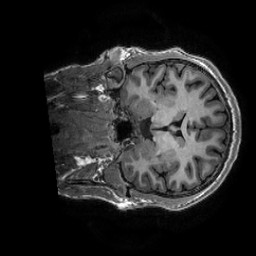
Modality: T1w
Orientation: coronal
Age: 26
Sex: male
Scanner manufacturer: ge
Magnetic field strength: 3 T
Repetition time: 0.0073 s
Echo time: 0.003 s